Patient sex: M
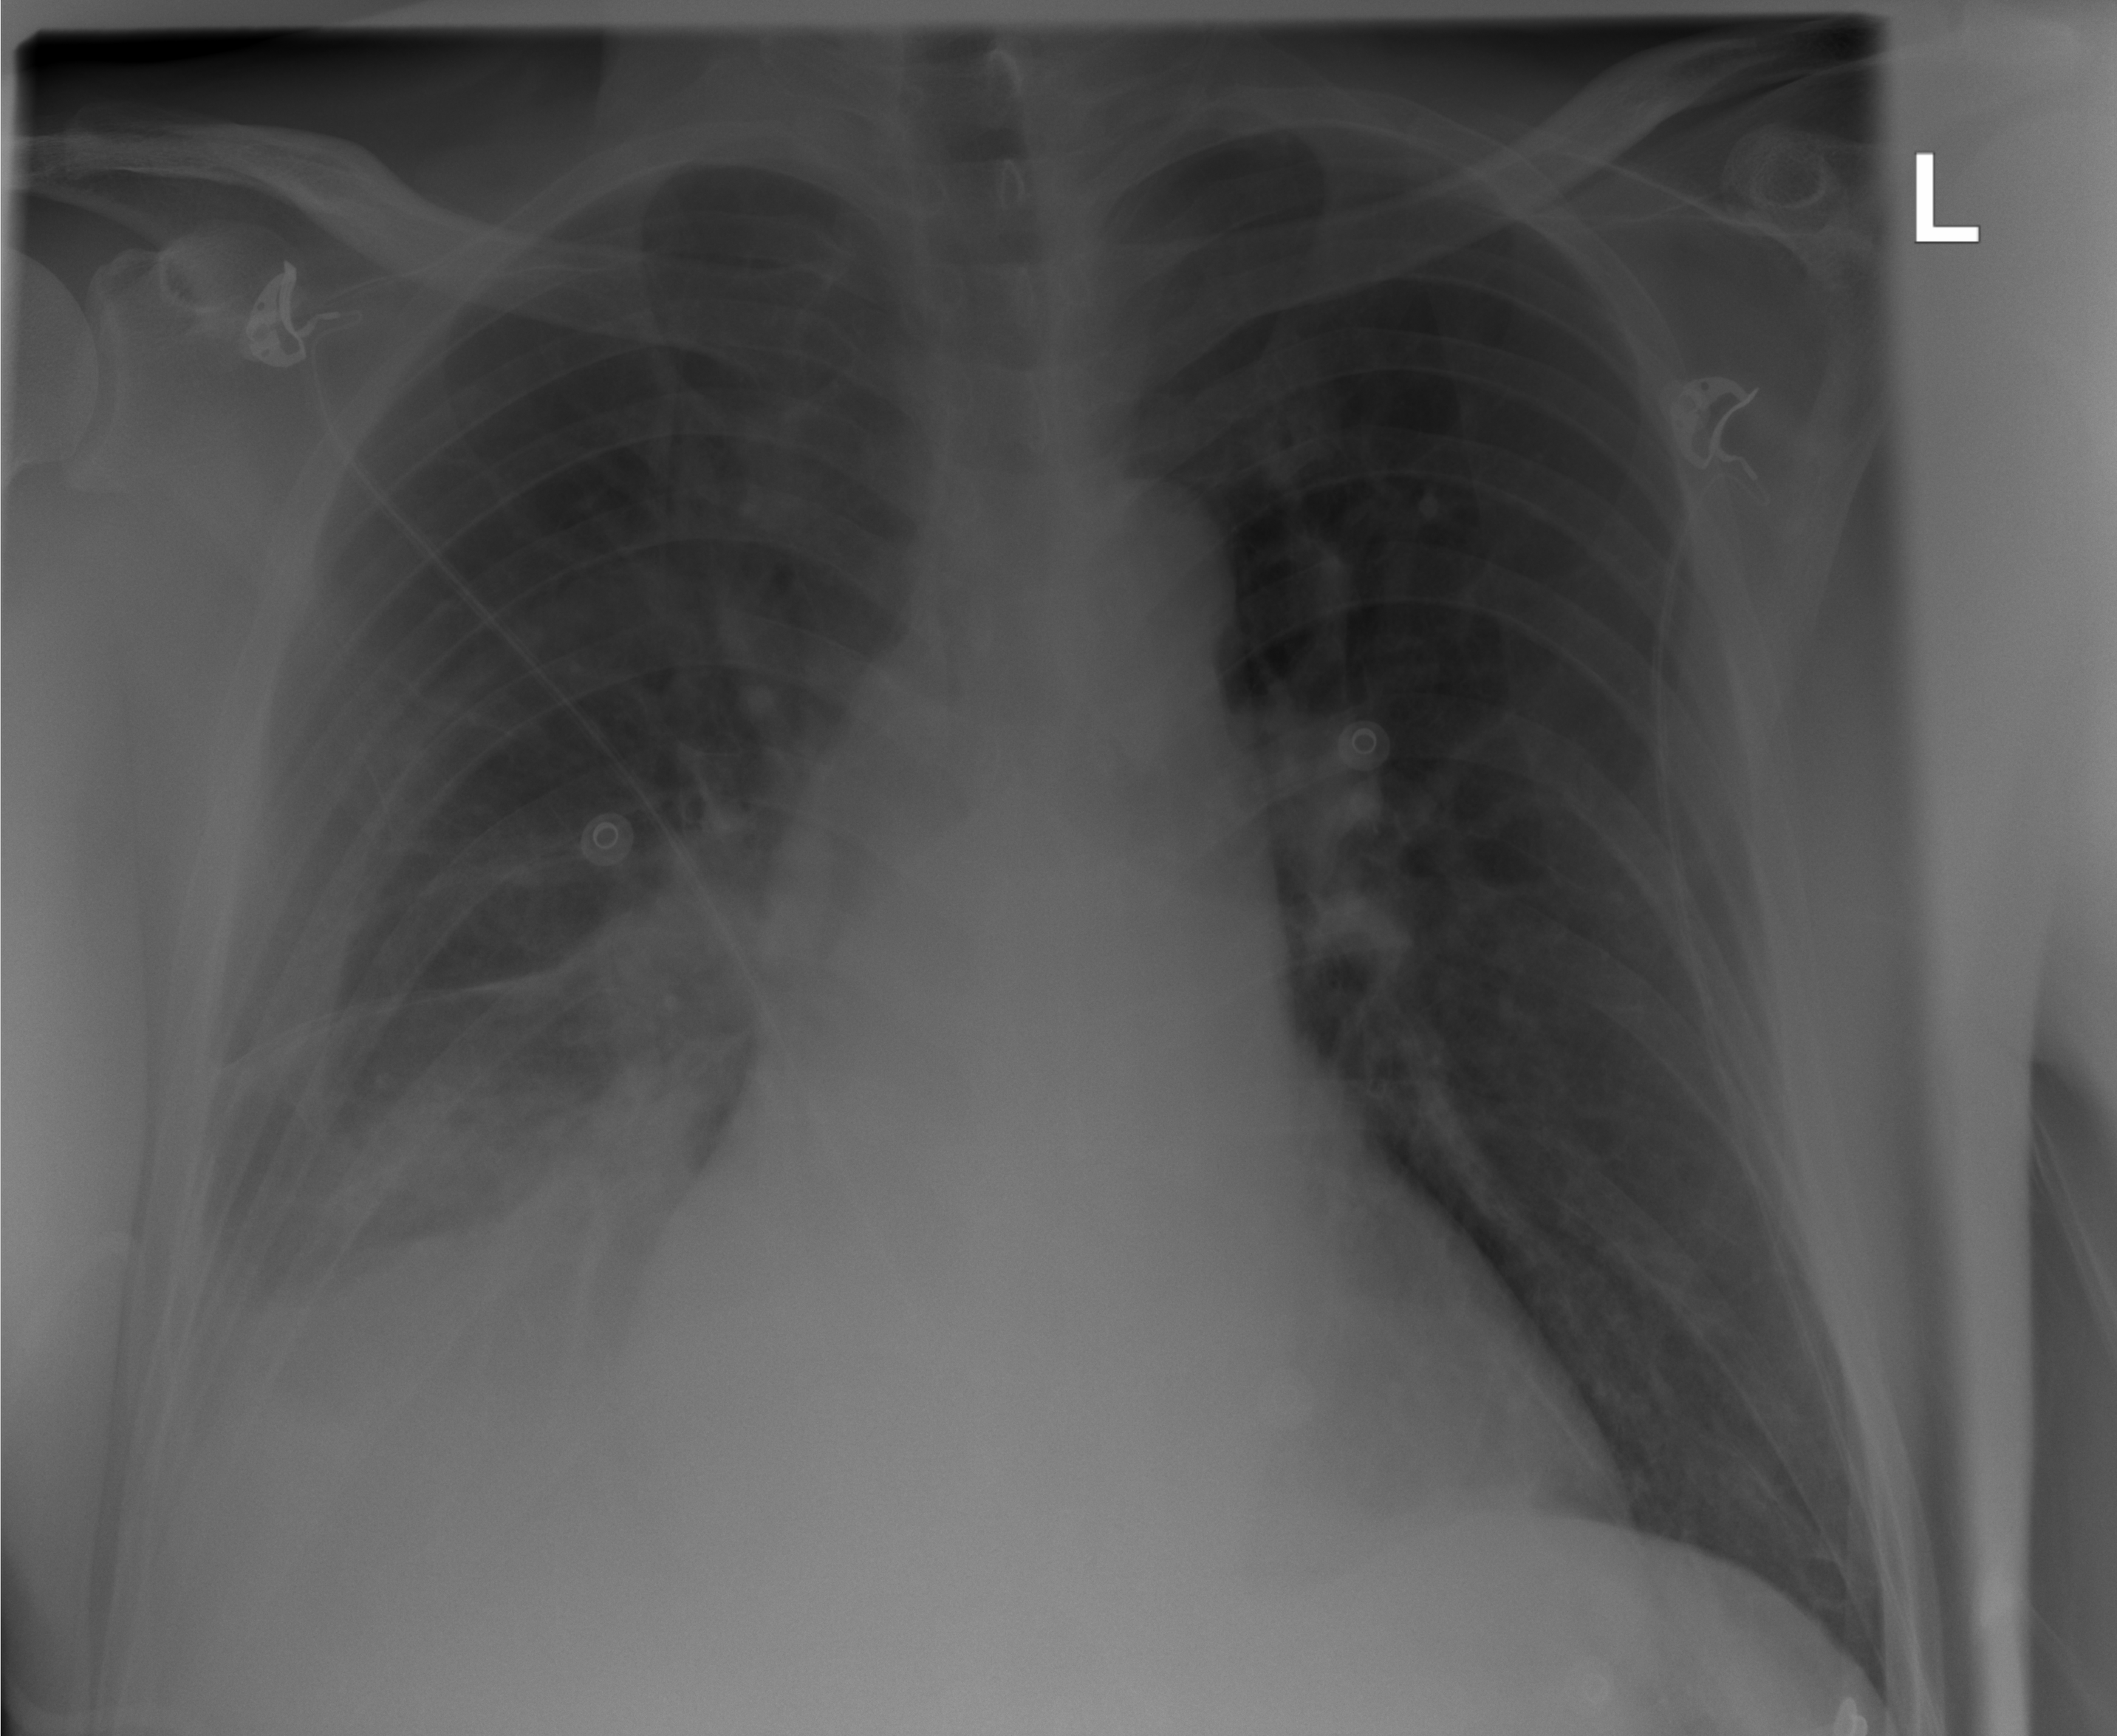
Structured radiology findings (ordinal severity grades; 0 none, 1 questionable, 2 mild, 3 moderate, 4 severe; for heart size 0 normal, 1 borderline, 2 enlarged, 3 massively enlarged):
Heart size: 0
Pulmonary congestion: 0
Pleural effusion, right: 0
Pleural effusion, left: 0
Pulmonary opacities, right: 2
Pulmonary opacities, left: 0
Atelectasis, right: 2
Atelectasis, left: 0